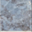
Piece: xx